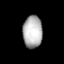
Tissue: lung
Cell type: Epithelial cells
Senescence score: 0.23
Nuclear area (px): 608
Mean DAPI intensity: 180.132